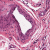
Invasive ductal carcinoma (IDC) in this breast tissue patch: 0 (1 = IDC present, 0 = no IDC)